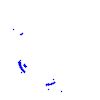
Particle: pion